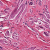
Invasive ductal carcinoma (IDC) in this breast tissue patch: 0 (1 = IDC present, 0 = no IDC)